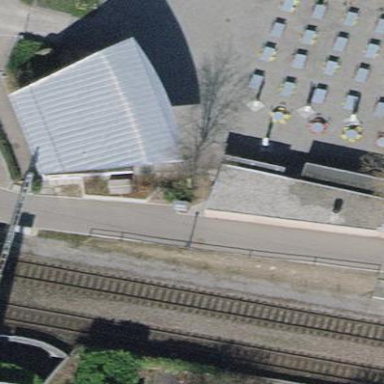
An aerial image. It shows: View of roof of building.